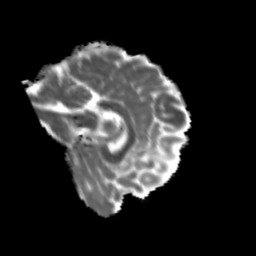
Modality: MD
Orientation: sagittal
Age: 26
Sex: male
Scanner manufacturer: siemens
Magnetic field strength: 3 T
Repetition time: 3.5 s
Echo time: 0.113 s